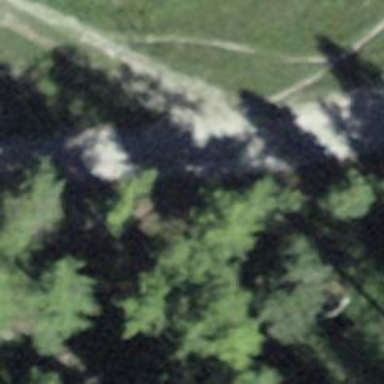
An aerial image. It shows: Bench.